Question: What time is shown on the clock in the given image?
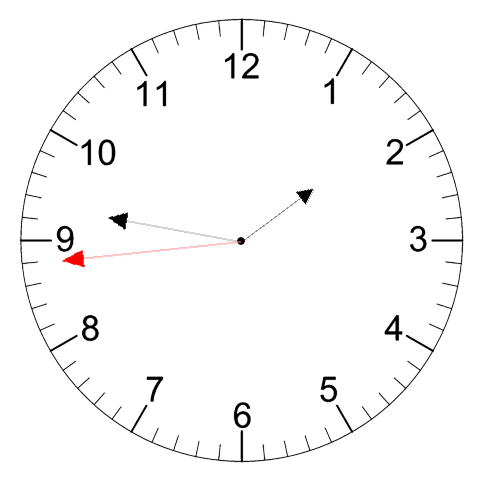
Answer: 01:46:44